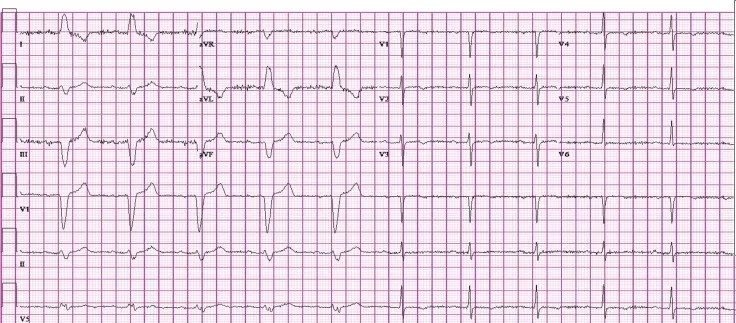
12-lead EKG obtained 3 hours after metoprolol administration at a heart rate of 63 demonstrating LBBB and normal conduction.
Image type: electrography (ekg)